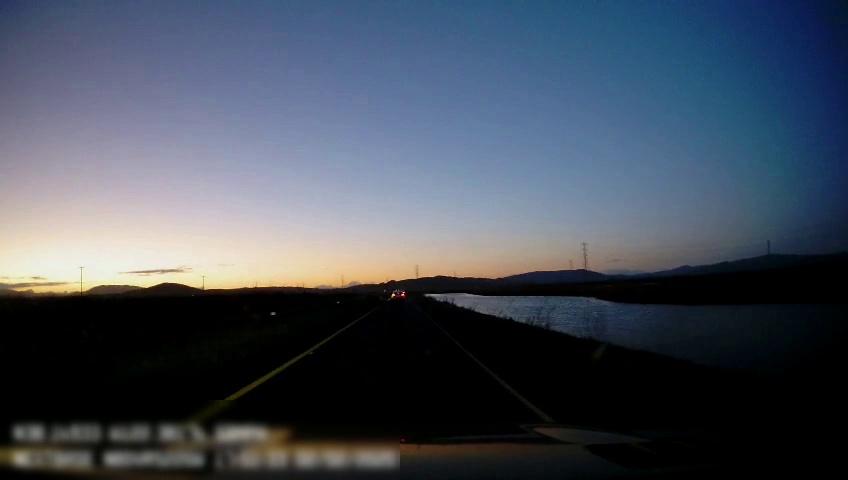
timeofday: Dusk/Dawn/Twilight
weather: Sunny
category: Drivable Space
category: Vehicles | Car
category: Lanes | Current Lane
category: Lanes | Current Lane